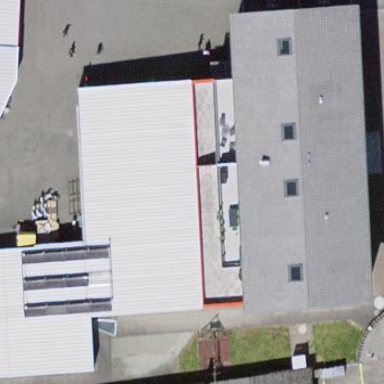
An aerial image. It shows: Building.